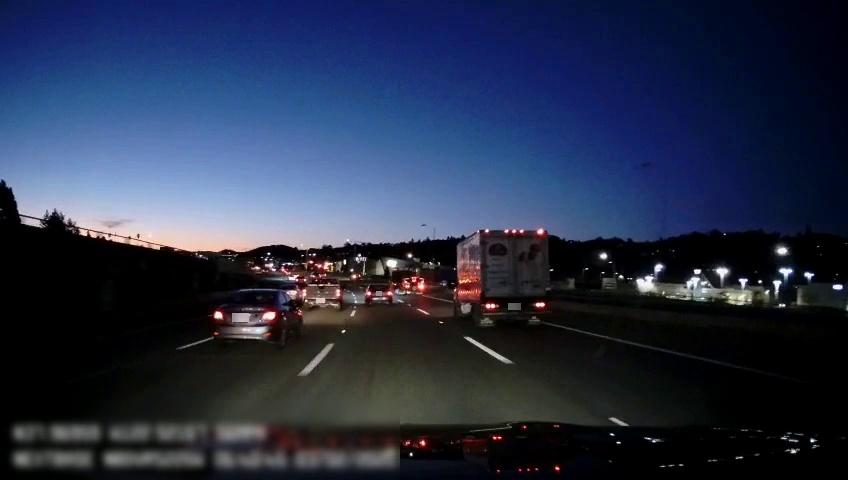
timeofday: Night
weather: Other
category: Drivable Space
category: Vehicles | Car
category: Vehicles | Truck
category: Vehicles | Truck
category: Vehicles | Car
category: Vehicles | Truck
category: Vehicles | Car
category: Vehicles | Truck
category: Vehicles | Car
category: Lanes | Alternate Lane
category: Lanes | Alternate Lane
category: Lanes | Current Lane
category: Lanes | Current Lane
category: Lanes | Alternate Lane